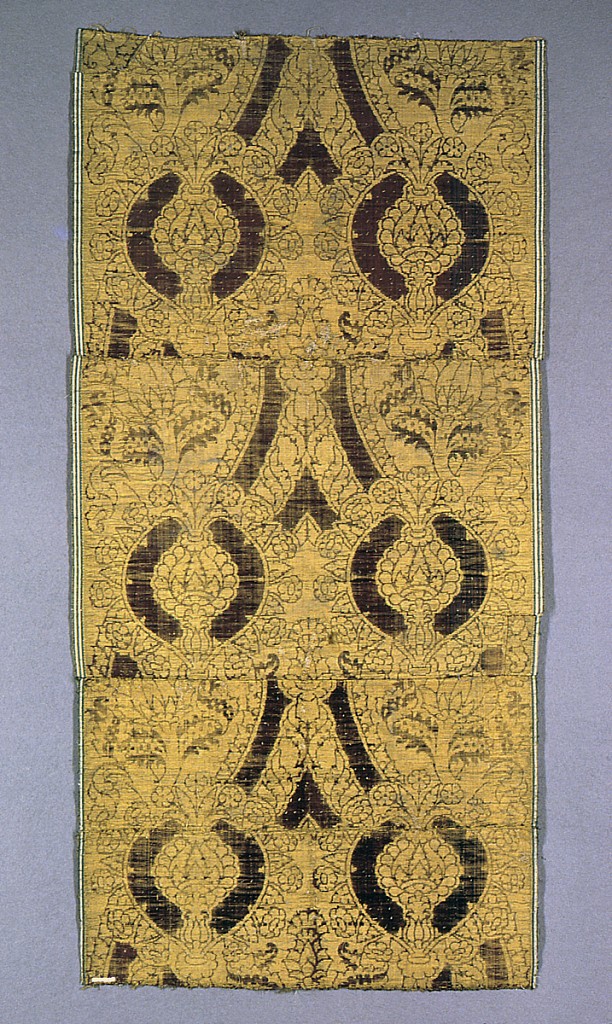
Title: Panel
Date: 15th century
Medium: silk, metallic threads Technique: supplementary warp in plain weave foundation with continuous supplementary wefts (velvet)
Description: Pomegranate pattern in mauve and gold.